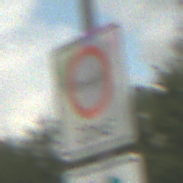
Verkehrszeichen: BeginnUmweltzone
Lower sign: FreistellungVomVerkehrsverbot2
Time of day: MorningAfternoon
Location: Outdoor (Suburban)
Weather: PartlyCloudy
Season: NotSpecified
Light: Natural